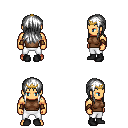
a pixel art fantasy rpg character, male body template, human, tanned skin, brown sleeveless shirt, white pants, white unkempt hairstyle, gold tiara, cloth bracers, black shoes, four views (front, back, left, right), 2x2 character sprite sheet, small pixel art, hard edges, no anti-aliasing